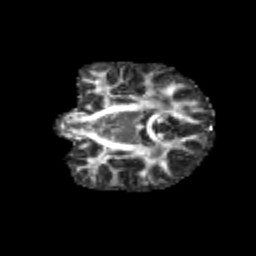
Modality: FA
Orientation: coronal
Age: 10
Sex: male
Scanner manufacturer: siemens
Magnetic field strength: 3 T
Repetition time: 3.8 s
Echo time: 0.07 s